Brain MRI, t2w sequence, axial 2D slice.
Patient: age 33, sex F, weight 95 kg, height 1.95 m
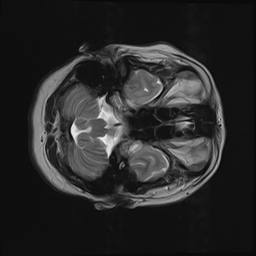